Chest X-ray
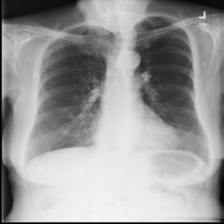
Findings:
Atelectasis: negative
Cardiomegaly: negative
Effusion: negative
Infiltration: negative
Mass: negative
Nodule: positive
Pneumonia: negative
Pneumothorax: negative
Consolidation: negative
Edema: negative
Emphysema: negative
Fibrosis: negative
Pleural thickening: negative
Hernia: negative